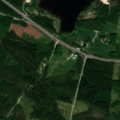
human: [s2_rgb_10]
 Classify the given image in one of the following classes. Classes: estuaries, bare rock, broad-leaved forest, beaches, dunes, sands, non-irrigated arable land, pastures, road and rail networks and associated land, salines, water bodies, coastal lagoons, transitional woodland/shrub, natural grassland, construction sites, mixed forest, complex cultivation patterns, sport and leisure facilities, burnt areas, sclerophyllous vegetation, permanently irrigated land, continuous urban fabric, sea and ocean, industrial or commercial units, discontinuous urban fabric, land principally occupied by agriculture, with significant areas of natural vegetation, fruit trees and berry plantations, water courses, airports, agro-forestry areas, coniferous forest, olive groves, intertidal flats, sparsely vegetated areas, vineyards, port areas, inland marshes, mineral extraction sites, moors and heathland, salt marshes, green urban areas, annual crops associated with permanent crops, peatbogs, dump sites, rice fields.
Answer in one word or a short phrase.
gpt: non-irrigated arable land, coniferous forest, mixed forest, water bodies